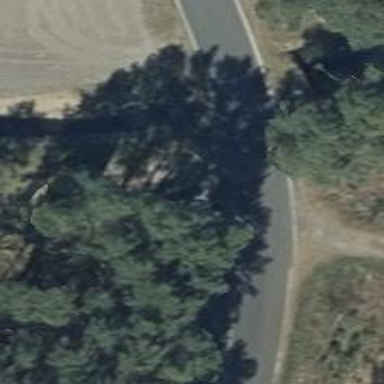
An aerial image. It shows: Emergency access point on the road.